Field crop: maize
Growth stage: 1
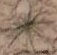
Species: salsola